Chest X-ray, PA view. Patient: 35 years old, sex M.
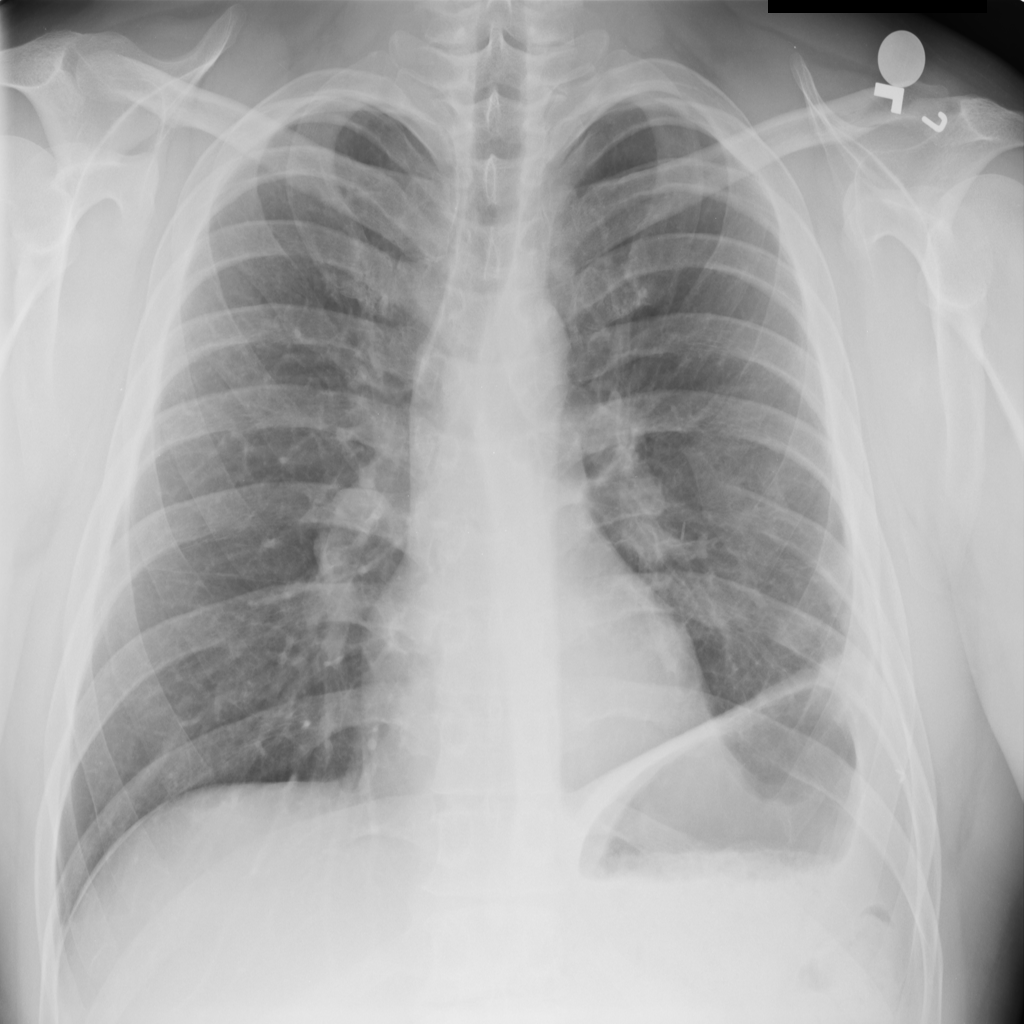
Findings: No Finding